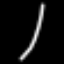
Label: line